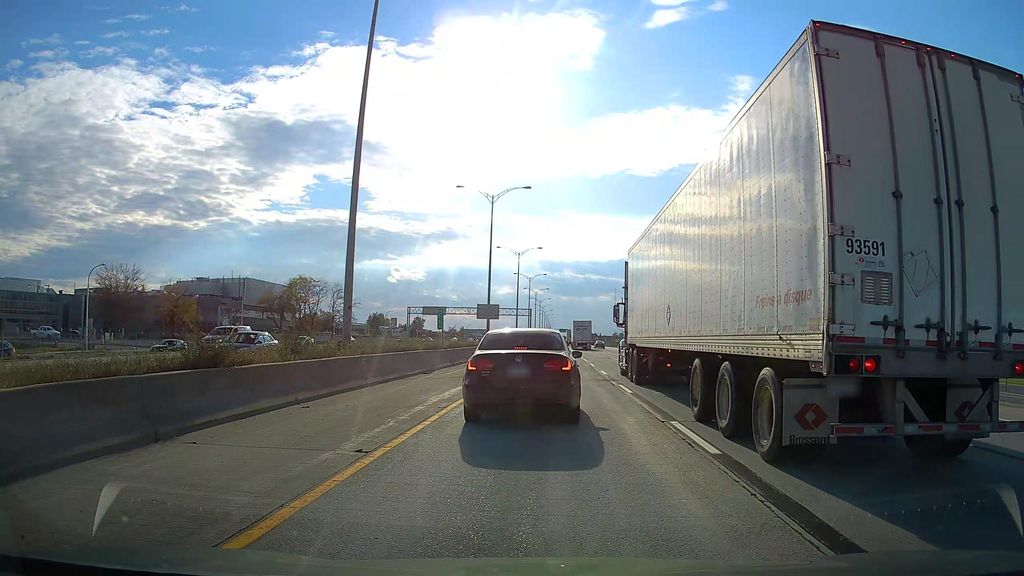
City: montreal